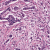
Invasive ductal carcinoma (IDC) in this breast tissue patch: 1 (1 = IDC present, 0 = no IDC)